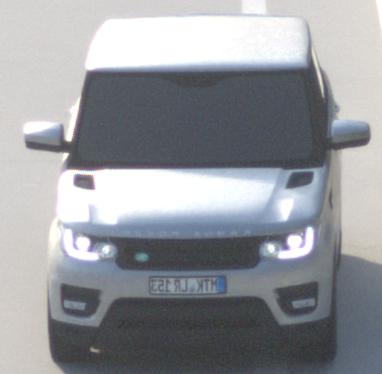
Make: Land Rover
Model: Range Rover Sport 5.0 V8 SC
Detailed model: Range Rover Sport (II)
Model produced from: 2013/09
Model produced until: 2015/07
Doors: 5
Color: white
Road condition: dry road
Daytime: sunrise or sunset
Contrast: medium contrast